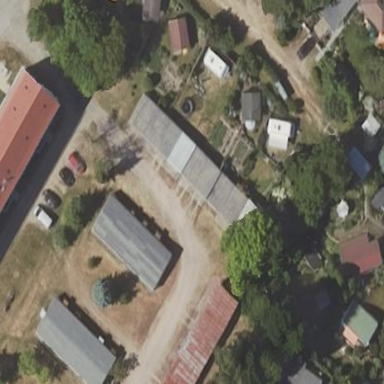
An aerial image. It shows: Group of garages.